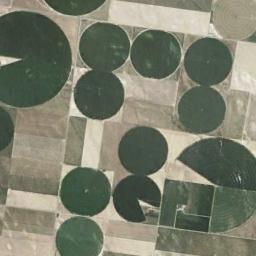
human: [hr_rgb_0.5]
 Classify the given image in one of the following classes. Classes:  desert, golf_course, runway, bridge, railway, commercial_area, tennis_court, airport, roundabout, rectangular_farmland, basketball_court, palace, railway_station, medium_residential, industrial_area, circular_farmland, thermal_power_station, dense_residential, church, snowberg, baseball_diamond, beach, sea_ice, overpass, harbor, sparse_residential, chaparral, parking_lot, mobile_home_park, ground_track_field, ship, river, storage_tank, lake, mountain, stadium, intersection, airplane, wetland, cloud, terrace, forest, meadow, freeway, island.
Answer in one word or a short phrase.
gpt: circular_farmland